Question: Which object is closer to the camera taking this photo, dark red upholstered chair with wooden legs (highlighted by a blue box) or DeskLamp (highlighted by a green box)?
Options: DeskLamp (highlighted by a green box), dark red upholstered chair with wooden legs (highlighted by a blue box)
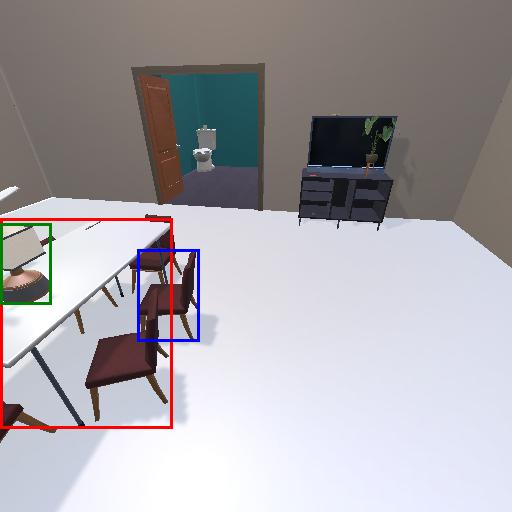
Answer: DeskLamp (highlighted by a green box)